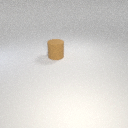
large brown rubber cylinder